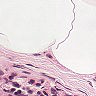
Metastatic tissue present: no